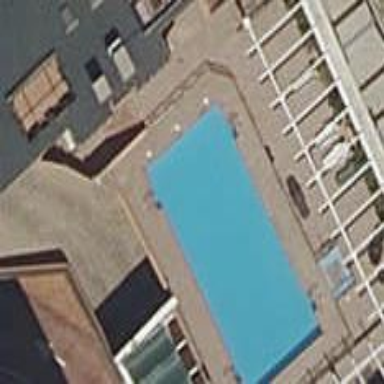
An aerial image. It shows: Swimming pool located in leisure land.